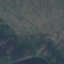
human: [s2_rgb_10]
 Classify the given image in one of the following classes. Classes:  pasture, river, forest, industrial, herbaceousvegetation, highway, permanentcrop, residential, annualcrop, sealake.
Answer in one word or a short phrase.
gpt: HerbaceousVegetation